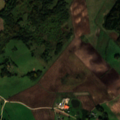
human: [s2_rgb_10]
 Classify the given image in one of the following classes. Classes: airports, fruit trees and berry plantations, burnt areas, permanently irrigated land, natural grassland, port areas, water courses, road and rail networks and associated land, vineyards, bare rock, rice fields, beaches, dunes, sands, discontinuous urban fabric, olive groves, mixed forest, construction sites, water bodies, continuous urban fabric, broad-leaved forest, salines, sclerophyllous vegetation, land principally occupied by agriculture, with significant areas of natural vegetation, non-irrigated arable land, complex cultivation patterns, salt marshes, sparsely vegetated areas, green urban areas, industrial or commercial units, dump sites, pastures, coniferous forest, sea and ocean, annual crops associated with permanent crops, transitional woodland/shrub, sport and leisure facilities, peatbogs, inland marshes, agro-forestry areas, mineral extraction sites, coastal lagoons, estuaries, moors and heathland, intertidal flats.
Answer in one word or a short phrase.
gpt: non-irrigated arable land, pastures, land principally occupied by agriculture, with significant areas of natural vegetation, coniferous forest, transitional woodland/shrub